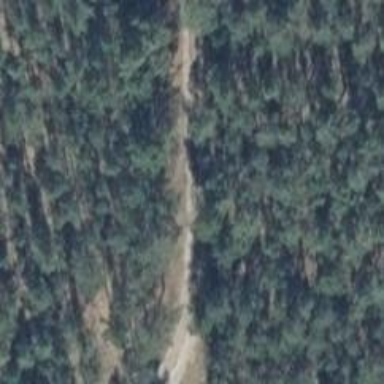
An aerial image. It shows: Dirt track road with grade 4 track type.